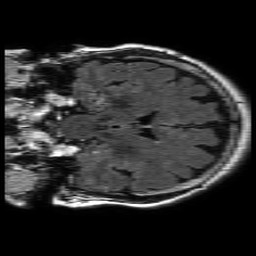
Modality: FLAIR
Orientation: coronal
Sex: female
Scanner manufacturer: philips
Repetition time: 11 s
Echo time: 0.125 s